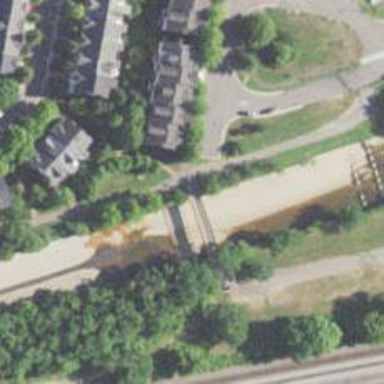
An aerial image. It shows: Footway on bridge.